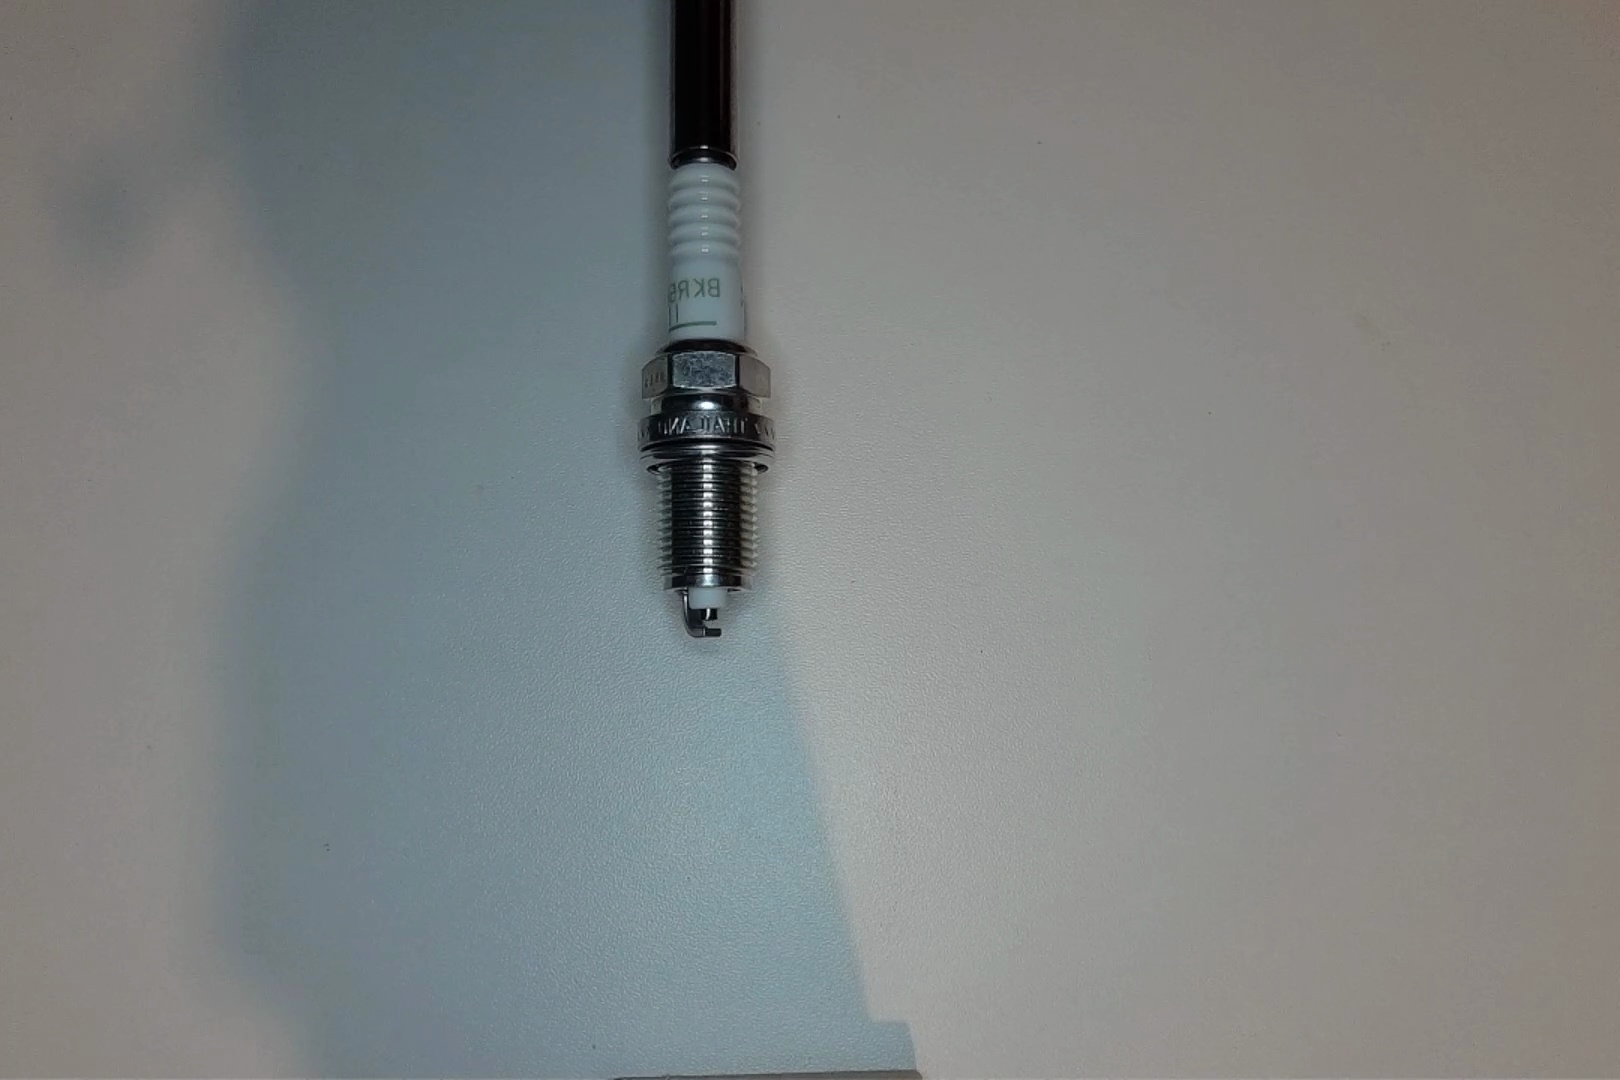
Label: no anomaly